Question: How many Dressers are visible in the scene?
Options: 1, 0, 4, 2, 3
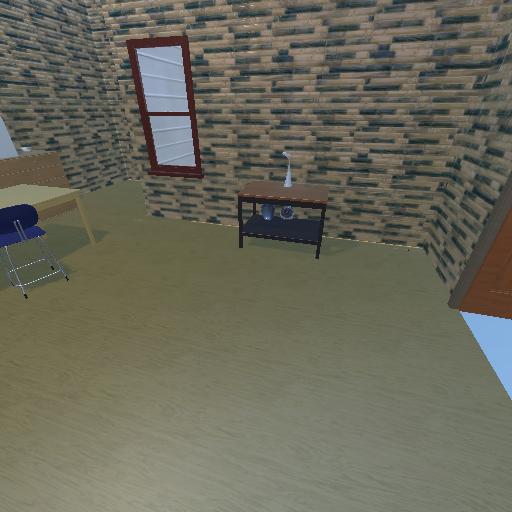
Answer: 1